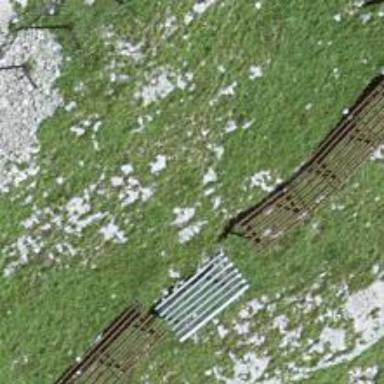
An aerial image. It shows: Snow fence that is man-made.